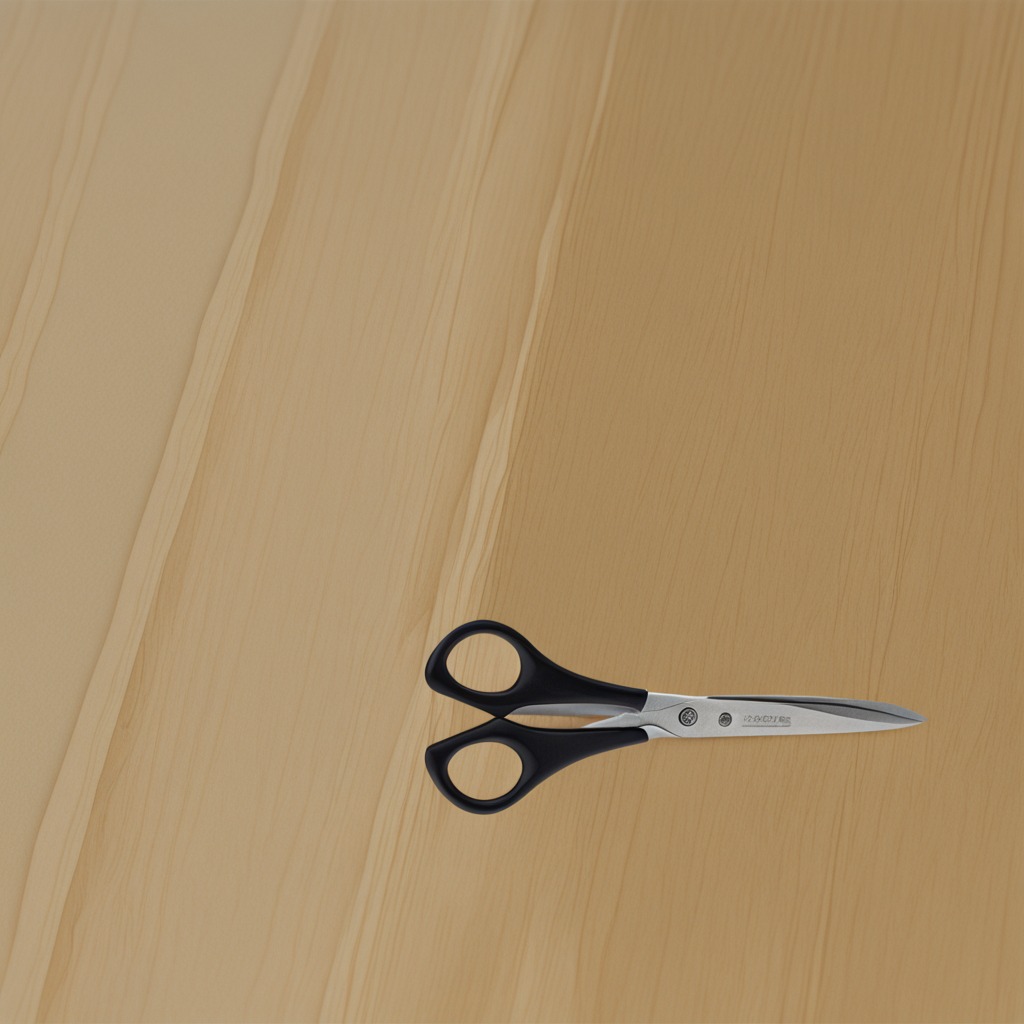
A scissor lying on a plywood surface in a paint workshop lit by afternoon window light.